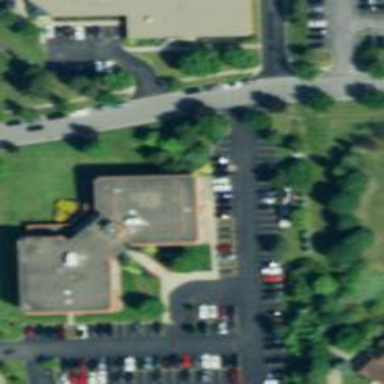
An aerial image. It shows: Commercial building.